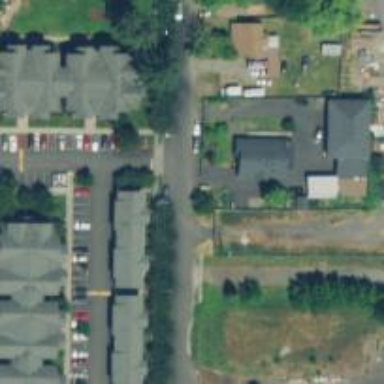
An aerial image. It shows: Residential road with sidewalk on the left side.